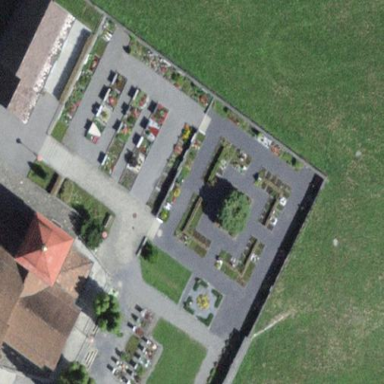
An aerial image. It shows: Cemetery.